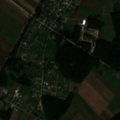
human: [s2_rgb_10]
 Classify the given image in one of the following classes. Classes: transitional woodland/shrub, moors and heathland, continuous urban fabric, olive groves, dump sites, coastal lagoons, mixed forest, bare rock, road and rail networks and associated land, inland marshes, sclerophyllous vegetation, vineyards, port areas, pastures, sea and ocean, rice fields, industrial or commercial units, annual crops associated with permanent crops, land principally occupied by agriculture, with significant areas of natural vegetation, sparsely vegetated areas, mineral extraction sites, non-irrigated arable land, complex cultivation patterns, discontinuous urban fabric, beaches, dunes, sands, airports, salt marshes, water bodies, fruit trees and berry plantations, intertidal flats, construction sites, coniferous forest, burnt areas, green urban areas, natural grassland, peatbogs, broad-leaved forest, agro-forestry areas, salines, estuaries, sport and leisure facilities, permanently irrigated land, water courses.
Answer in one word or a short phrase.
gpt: discontinuous urban fabric, non-irrigated arable land, complex cultivation patterns, land principally occupied by agriculture, with significant areas of natural vegetation, broad-leaved forest